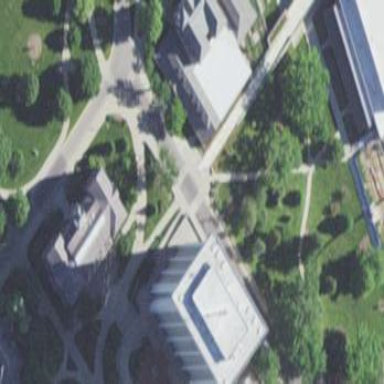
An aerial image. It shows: View of university building.